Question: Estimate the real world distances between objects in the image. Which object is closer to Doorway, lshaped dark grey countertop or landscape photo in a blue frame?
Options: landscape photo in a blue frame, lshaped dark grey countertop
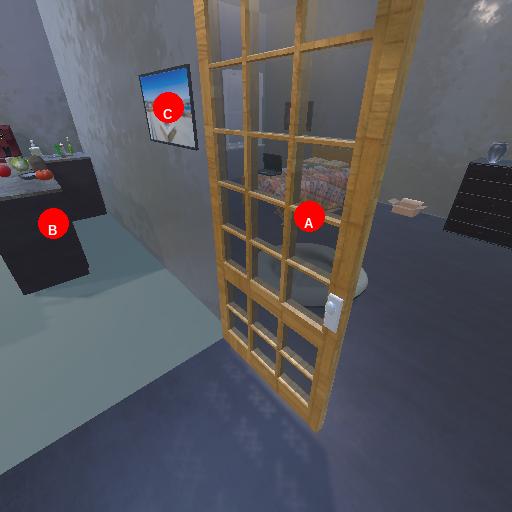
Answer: landscape photo in a blue frame